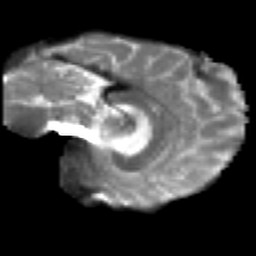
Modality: T2w
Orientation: sagittal
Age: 27
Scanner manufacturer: siemens
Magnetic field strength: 3 T
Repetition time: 2.2 s
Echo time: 0.084 s